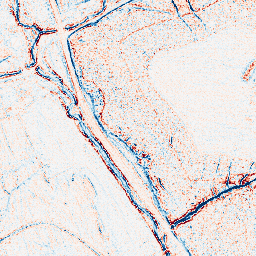
Category: edge_preserving
Decomposition family: bilateral
Decomposition parameters: d: 5
sigma_color: 50
sigma_space: 150
Upsampling method: nearest
Upsampling parameters: scale: 2
Upsampling scale: 2